Field crop: tomato
Growth stage: 1
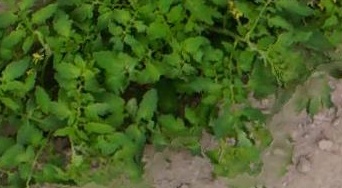
Species: tomato